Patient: sex F, age 29
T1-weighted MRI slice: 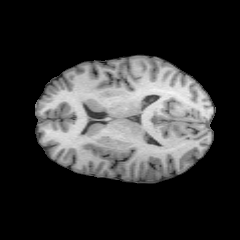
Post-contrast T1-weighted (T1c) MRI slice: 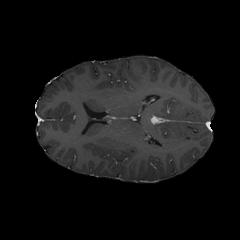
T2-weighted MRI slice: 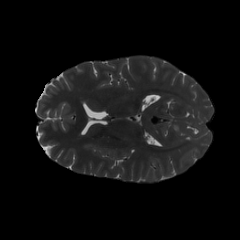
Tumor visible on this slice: no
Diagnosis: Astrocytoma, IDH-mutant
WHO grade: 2